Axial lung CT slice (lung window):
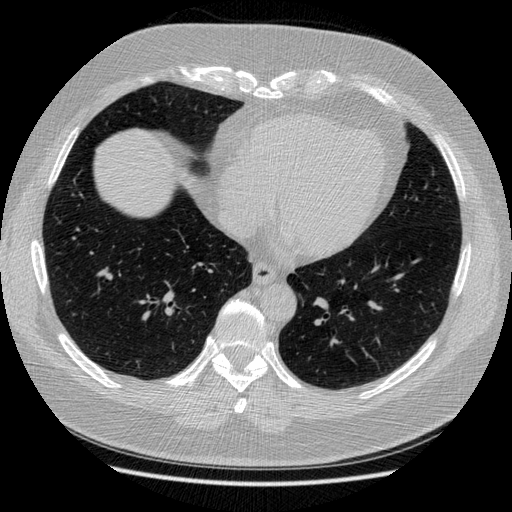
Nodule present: no